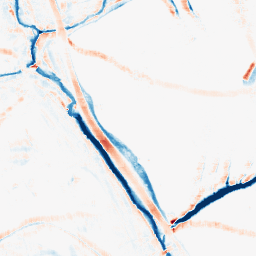
Category: morphological
Decomposition family: morphological_rect
Decomposition parameters: operation: average
width: 10
height: 10
Upsampling method: sinc_hamming
Upsampling parameters: scale: 2
kernel_size: 8
Upsampling scale: 2